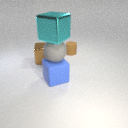
large gray rubber sphere above large blue rubber cube